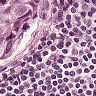
Metastatic tissue present: yes